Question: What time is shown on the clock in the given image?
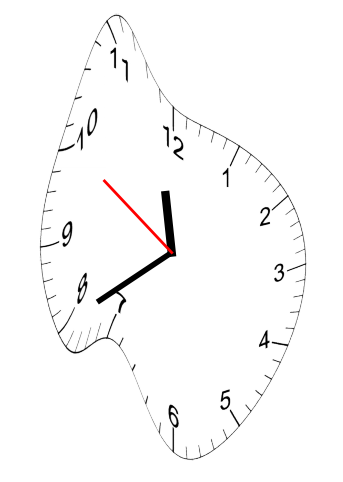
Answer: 11:39:50